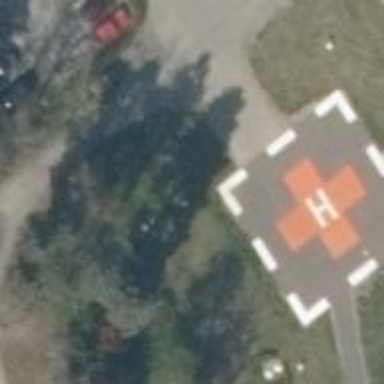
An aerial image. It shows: Image showing helipad at airport.